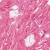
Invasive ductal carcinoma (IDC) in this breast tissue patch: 0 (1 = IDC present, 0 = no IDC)